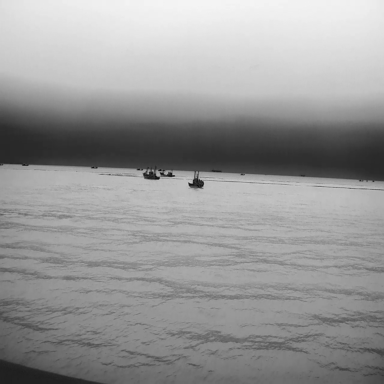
There are 11 bulk_carriers in the infrared image.